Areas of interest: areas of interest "Cinema"
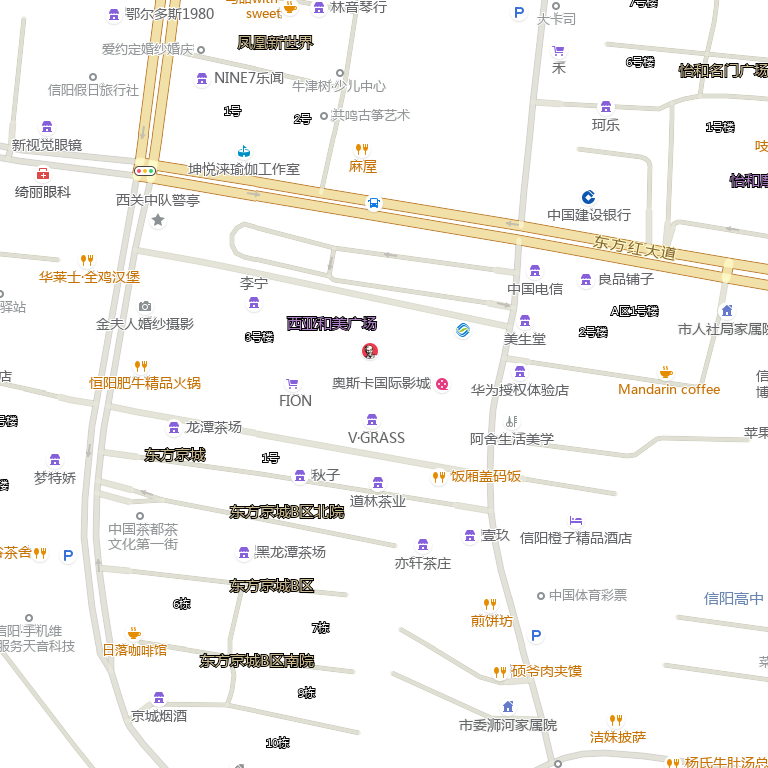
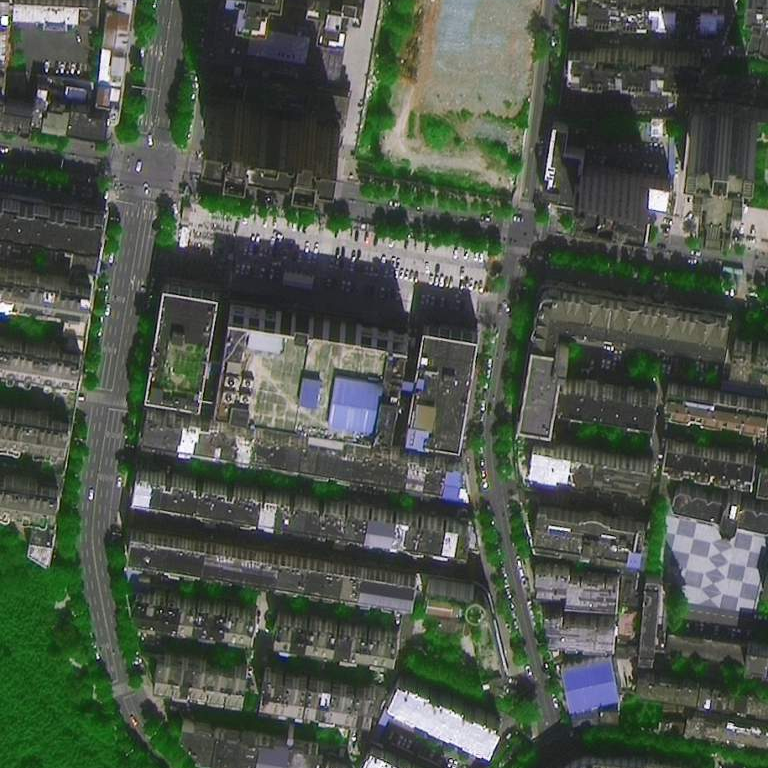